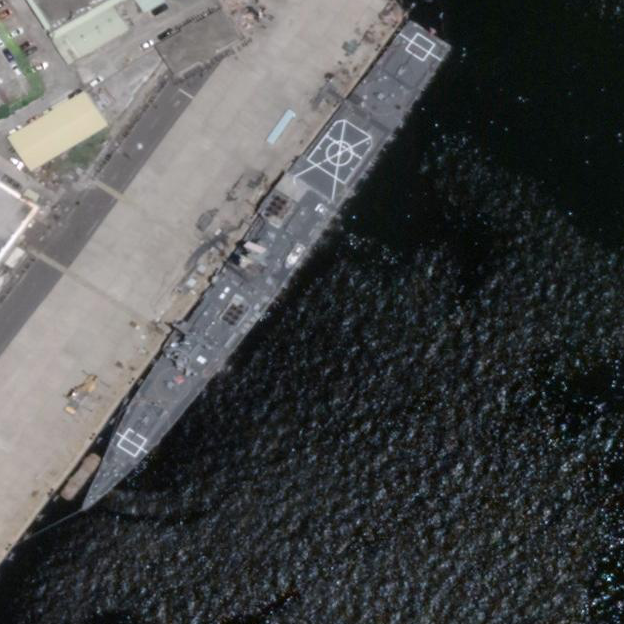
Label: Kidd-class_destroyer